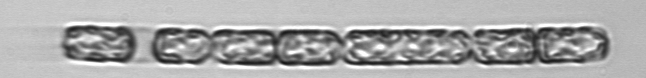
Label: Dactyliosolen_fragilissimus